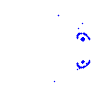
Particle: kaon